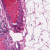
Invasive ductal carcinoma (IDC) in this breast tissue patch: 0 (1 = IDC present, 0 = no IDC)